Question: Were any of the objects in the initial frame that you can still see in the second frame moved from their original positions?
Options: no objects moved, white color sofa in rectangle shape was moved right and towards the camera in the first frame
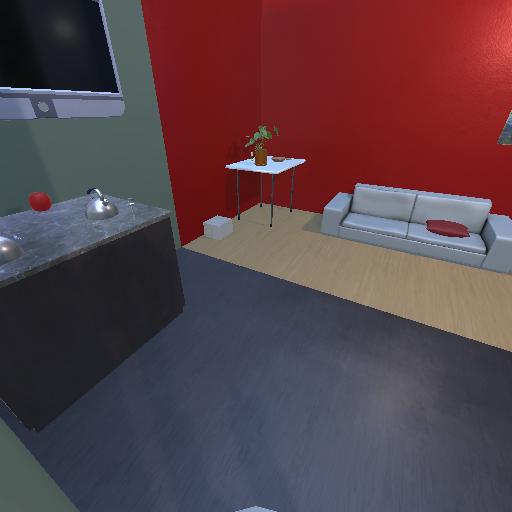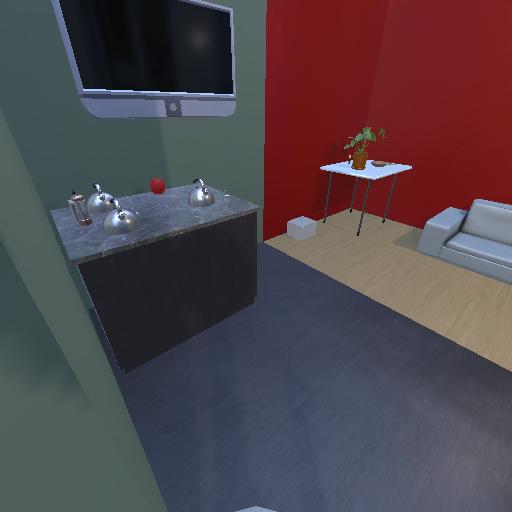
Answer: no objects moved